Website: macys
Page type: delivery-shipping
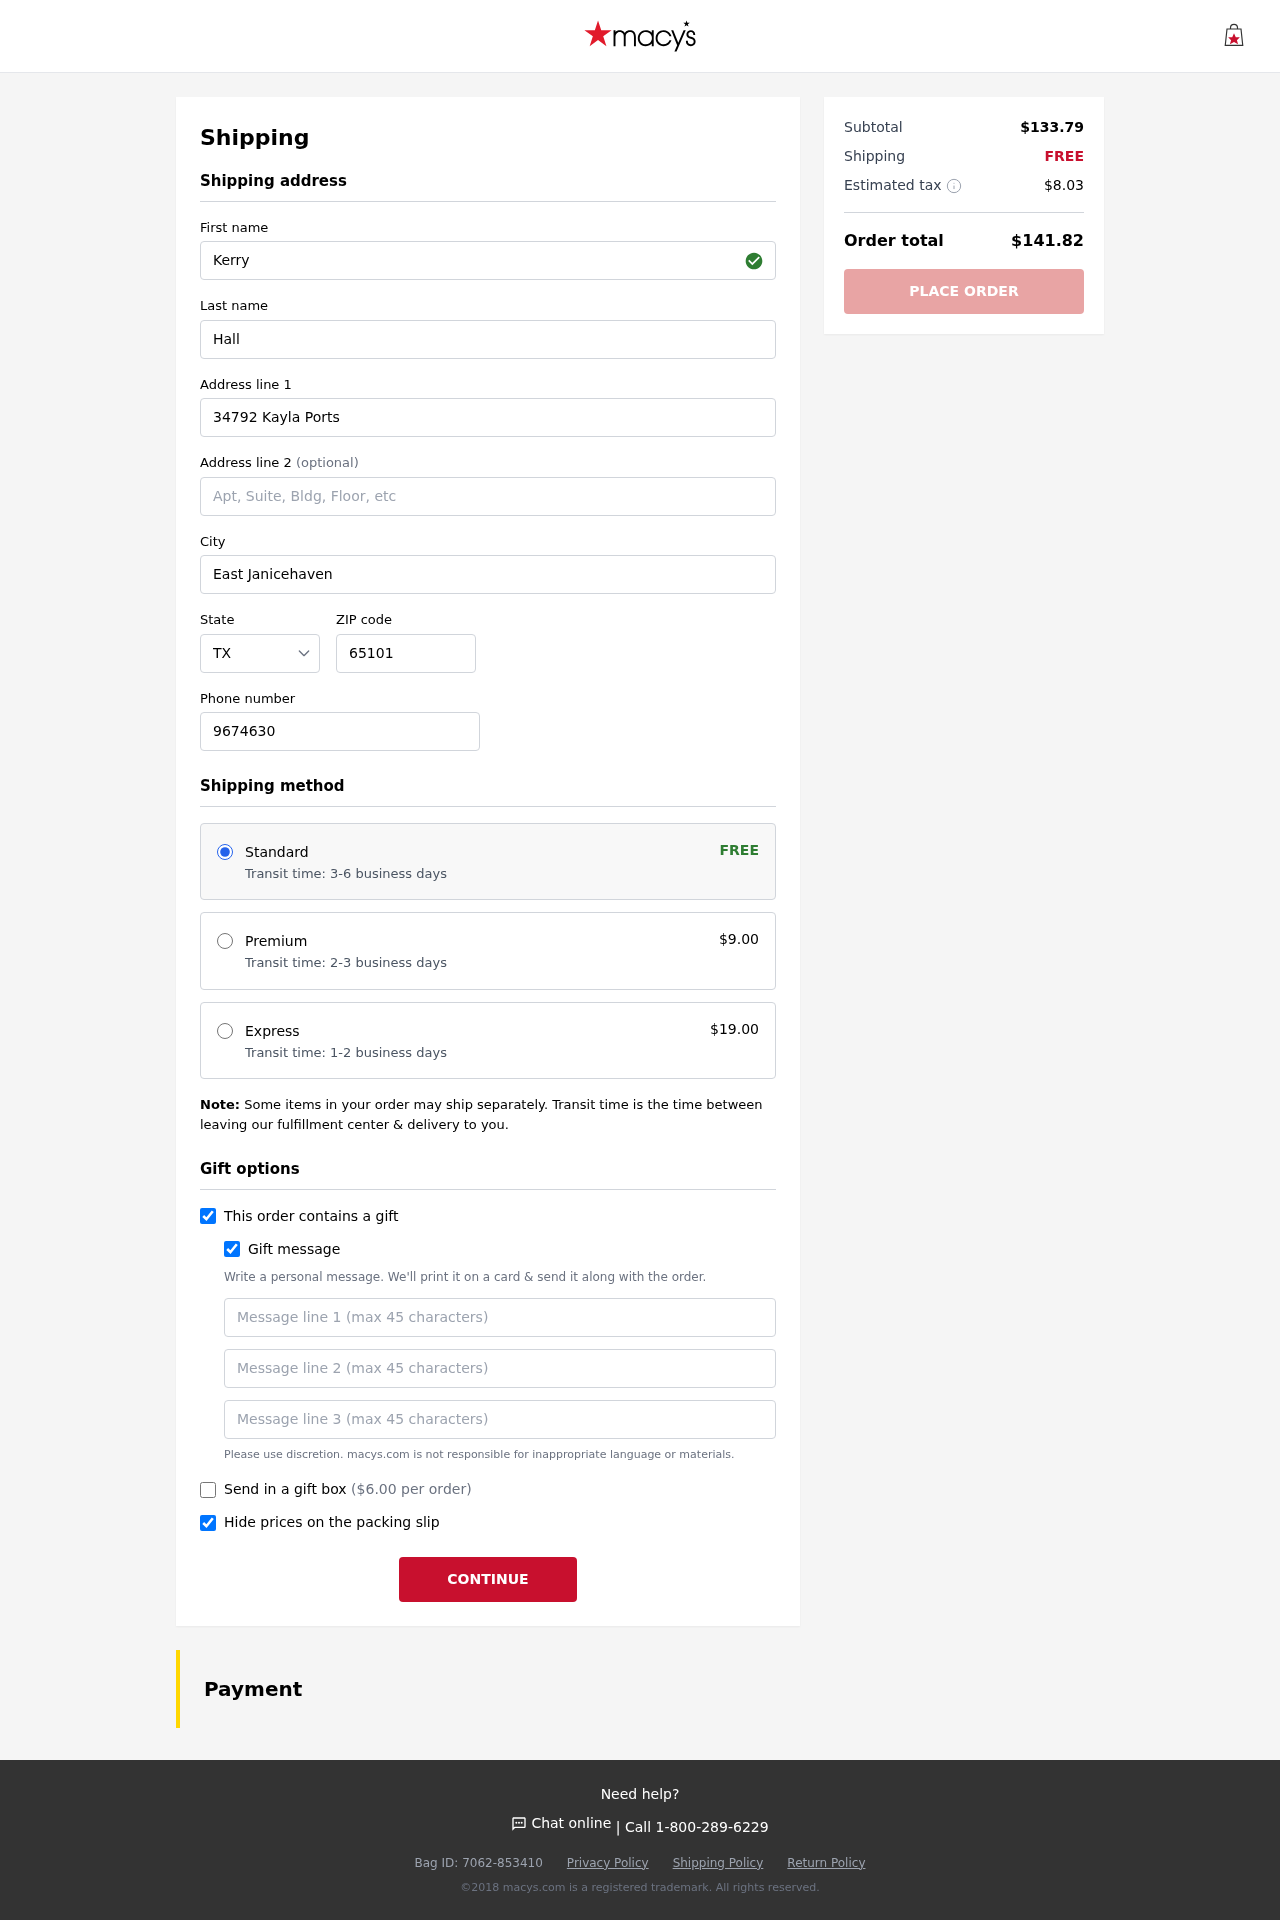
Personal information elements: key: PII_STATE_ABBR
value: TX
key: PII_FIRSTNAME
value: Kerry
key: PII_LASTNAME
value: Hall
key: PII_STREET
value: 34792 Kayla Ports
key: PII_CITY
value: East Janicehaven
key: PII_POSTCODE
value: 65101
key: PII_PHONE
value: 9674630728
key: PII_GIFT_MESSAGE
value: Hey David! I remember you mentioning how much you loved that western style, so I found these perfect boots for you. I hope they add a little extra kick to your adventures! Enjoy!  Kerry
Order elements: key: ORDER_SHIPPING_STANDARD
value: Transit time: 3-6 business days
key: ORDER_SHIPPING_COST
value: FREE
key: ORDER_SHIPPING_PREMIUM
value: Transit time: 2-3 business days
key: ORDER_SHIPPING_PREMIUM_PRICE
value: $9.00
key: ORDER_SHIPPING_EXPRESS
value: Transit time: 1-2 business days
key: ORDER_SHIPPING_EXPRESS_PRICE
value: $19.00
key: ORDER_GIFT_BOX_PRICE
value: ($6.00 per order)
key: ORDER_SUBTOTAL
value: $133.79
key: ORDER_SHIPPING_COST2
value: FREE
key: ORDER_TAX
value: $8.03
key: ORDER_TOTAL
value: $141.82